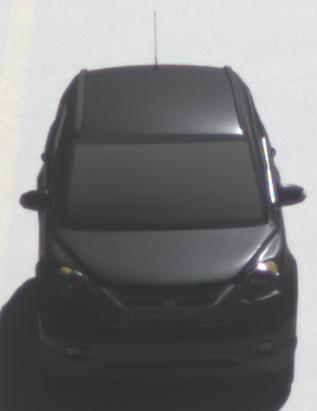
Make: Honda
Model: CR-V
Detailed model: CR-V (III) (04/10 - 10/12)
Model produced from: 2010
Model produced until: 2012
Doors: 5
Color: black
Road condition: dry road
Daytime: midday
Contrast: high contrast